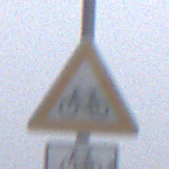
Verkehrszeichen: RadverkehrRechts
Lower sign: RichtungsangabeDurchPfeile9
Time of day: MorningAfternoon
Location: Outdoor (RoadRail)
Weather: Overcast
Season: NotSpecified
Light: Natural